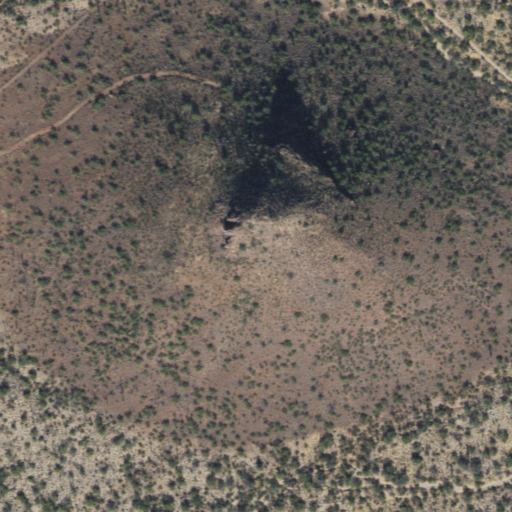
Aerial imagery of mountain in Arizona named The Huerfano containing only shrub